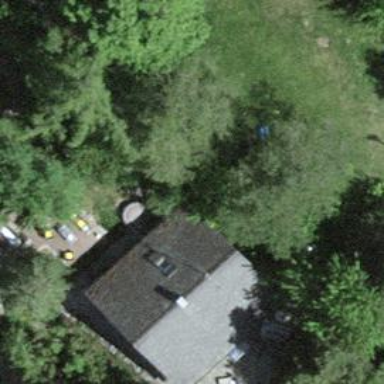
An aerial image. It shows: Simple and straightforward house.